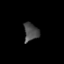
Tissue: prostate
Cell type: Myeloid cells
Senescence score: 0.7809
Nuclear area (px): 259
Mean DAPI intensity: 75.583